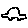
Label: car